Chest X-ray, AP view. Patient: 41 years old, sex F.
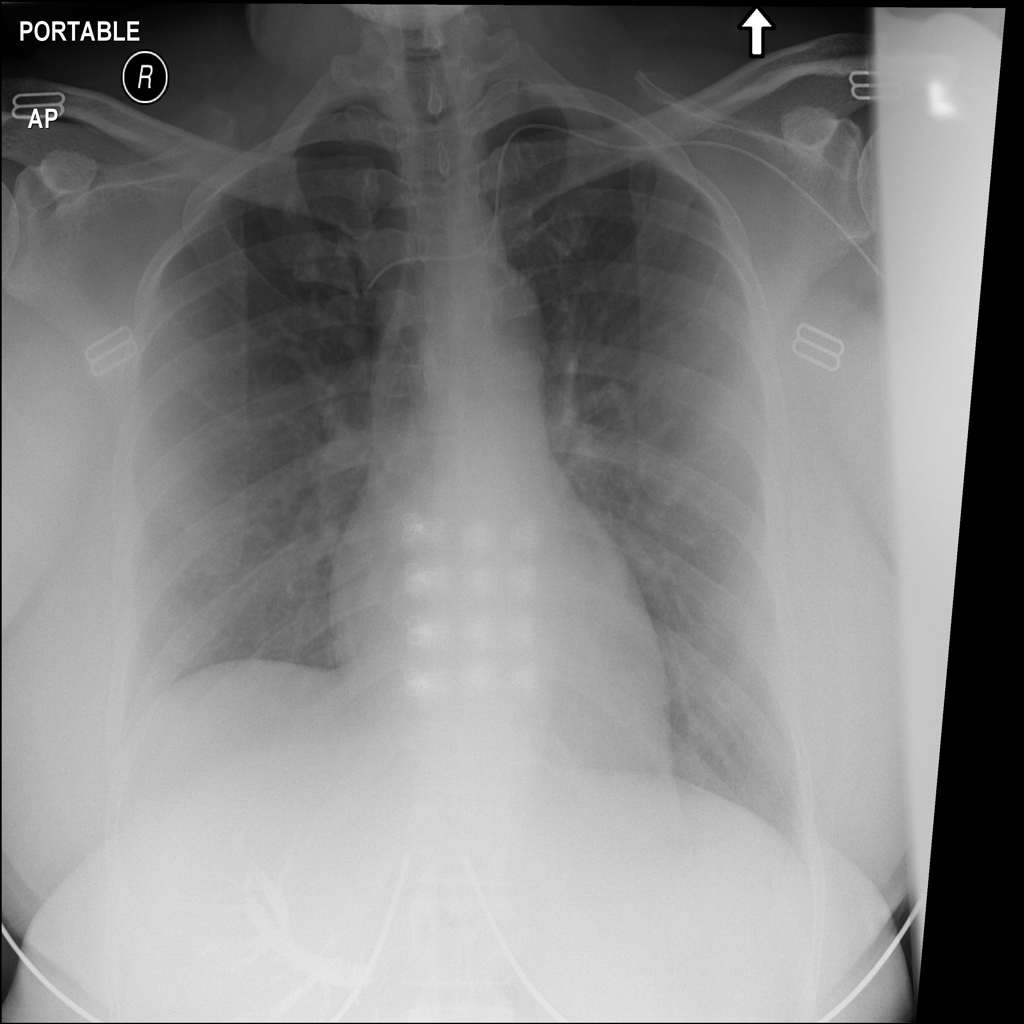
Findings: No Finding